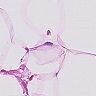
Metastatic tissue present: no